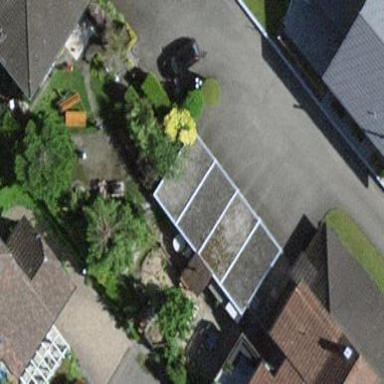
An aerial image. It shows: Flat-roofed garage.